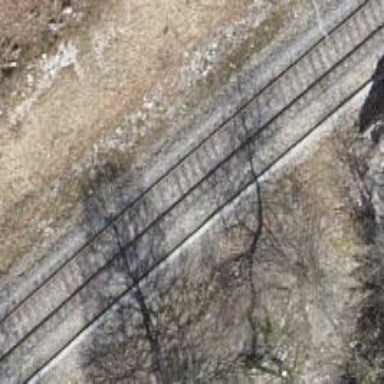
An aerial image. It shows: Single railway track with electrification through contact line.